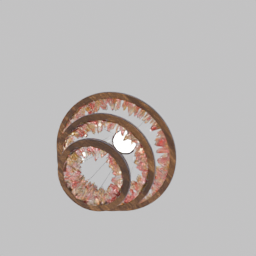
Label: lighting